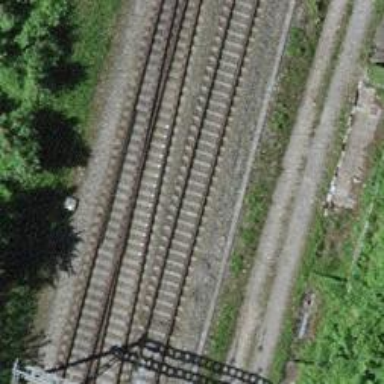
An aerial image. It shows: Siding railway track with electrified contact line.